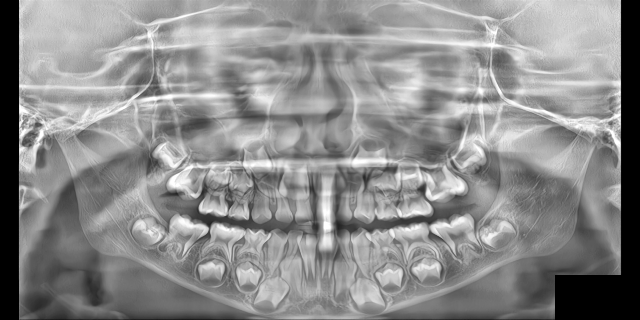
adult